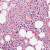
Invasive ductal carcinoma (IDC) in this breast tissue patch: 0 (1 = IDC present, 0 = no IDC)